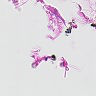
Metastatic tissue present: no